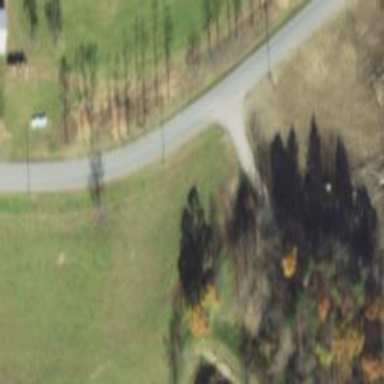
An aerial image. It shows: Unclassified road with asphalt surface.